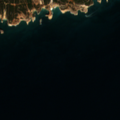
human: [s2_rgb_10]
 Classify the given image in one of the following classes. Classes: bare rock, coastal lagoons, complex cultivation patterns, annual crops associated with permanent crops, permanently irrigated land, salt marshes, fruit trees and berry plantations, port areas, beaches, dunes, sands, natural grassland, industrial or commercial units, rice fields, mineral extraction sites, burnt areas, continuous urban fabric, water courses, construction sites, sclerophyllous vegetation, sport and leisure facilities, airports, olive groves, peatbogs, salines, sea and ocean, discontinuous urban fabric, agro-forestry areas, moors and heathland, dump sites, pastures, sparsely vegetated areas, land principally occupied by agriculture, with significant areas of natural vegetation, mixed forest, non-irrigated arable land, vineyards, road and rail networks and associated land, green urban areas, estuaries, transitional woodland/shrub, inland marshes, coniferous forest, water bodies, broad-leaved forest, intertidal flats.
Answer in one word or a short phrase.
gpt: transitional woodland/shrub, sea and ocean